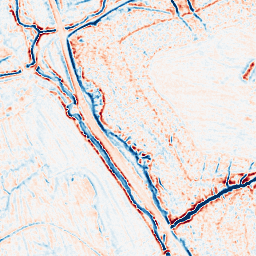
Category: edge_preserving
Decomposition family: bilateral
Decomposition parameters: d: 9
sigma_color: 150
sigma_space: 100
Upsampling method: cubic_mitchell
Upsampling parameters: scale: 2
Upsampling scale: 2